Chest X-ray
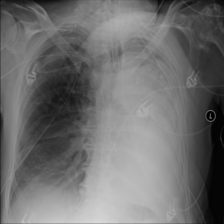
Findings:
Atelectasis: positive
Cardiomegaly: negative
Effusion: positive
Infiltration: negative
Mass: negative
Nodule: negative
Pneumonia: negative
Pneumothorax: negative
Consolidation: positive
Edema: negative
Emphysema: negative
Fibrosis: negative
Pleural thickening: negative
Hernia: negative